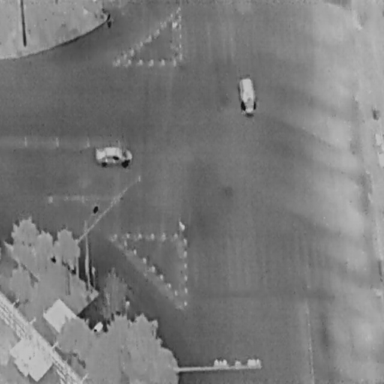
There are three objects shown in the infrared image, including a Person, and two Cars.